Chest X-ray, PA view. Patient: 31 years old, sex M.
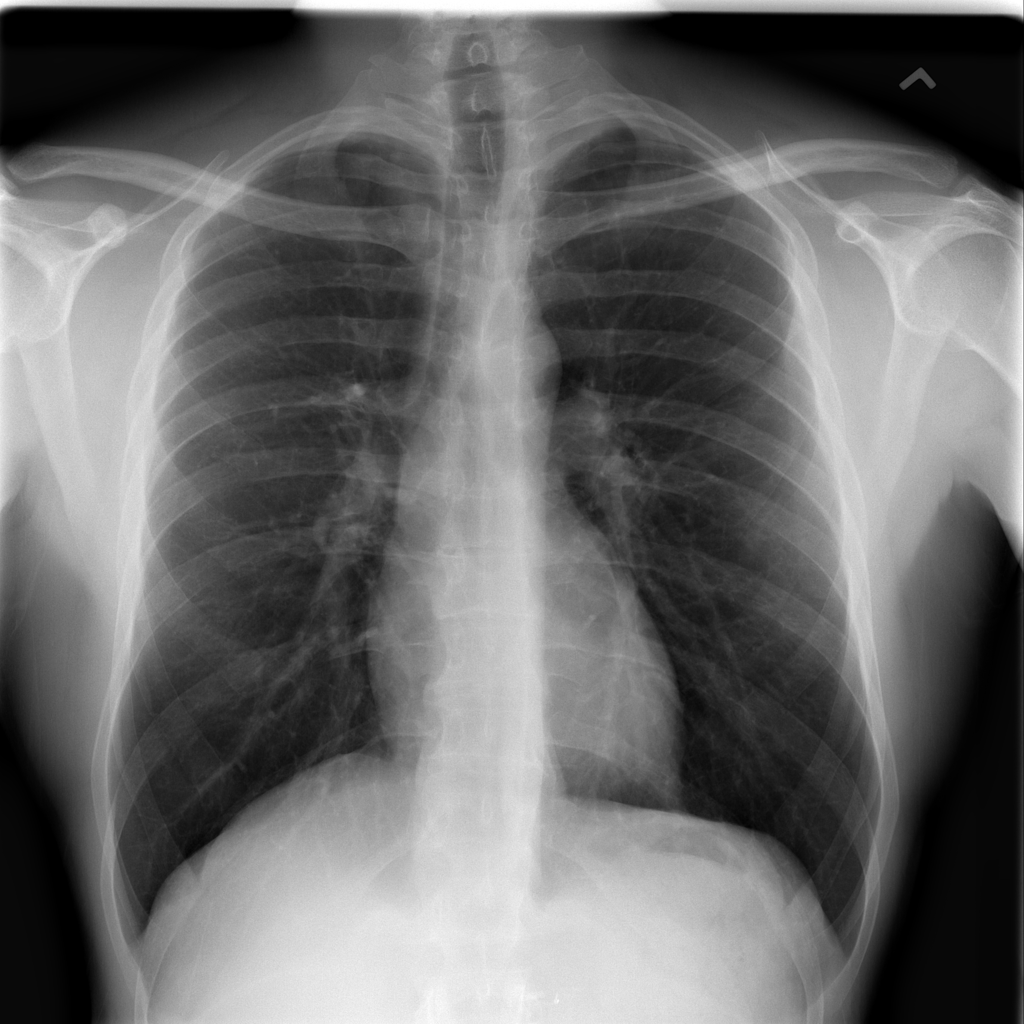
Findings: No Finding